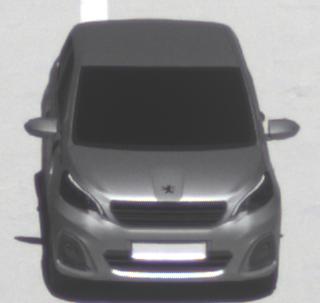
Make: Peugeot
Model: 108 1.0 VTi 68
Detailed model: 108
Model produced from: 2015/03
Model produced until: 2016/10
Doors: 3
Color: gray
Road condition: dry road
Daytime: midday
Contrast: high contrast